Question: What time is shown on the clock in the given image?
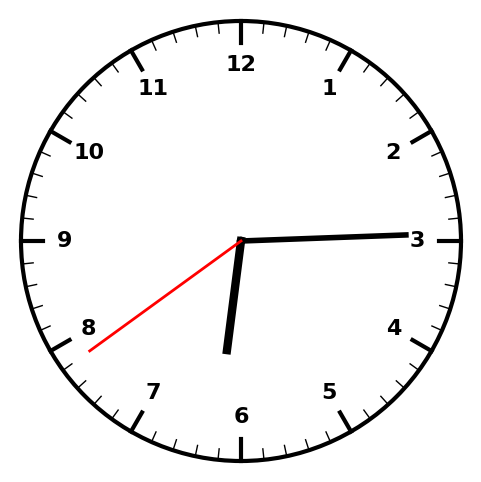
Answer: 06:14:39